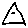
Label: triangle